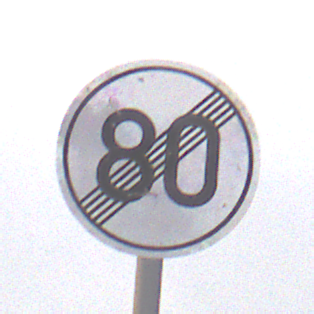
Verkehrszeichen: EndeGeschwindigkeit80
Umgebung: Outdoor, RoadRail
Tageszeit: Midday
Wetter: Overcast
Licht: Natural
Jahreszeit: NotSpecified
Kontrast: LowContrast